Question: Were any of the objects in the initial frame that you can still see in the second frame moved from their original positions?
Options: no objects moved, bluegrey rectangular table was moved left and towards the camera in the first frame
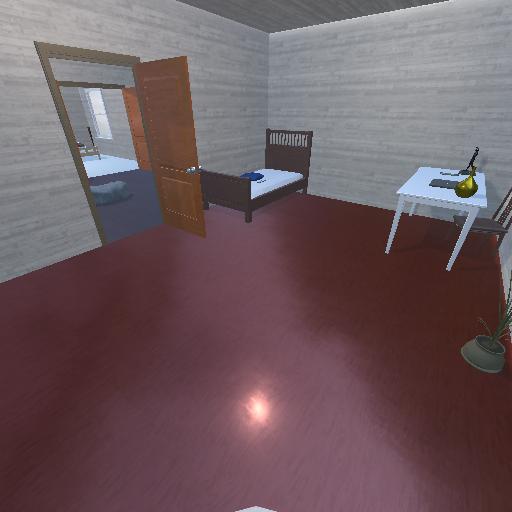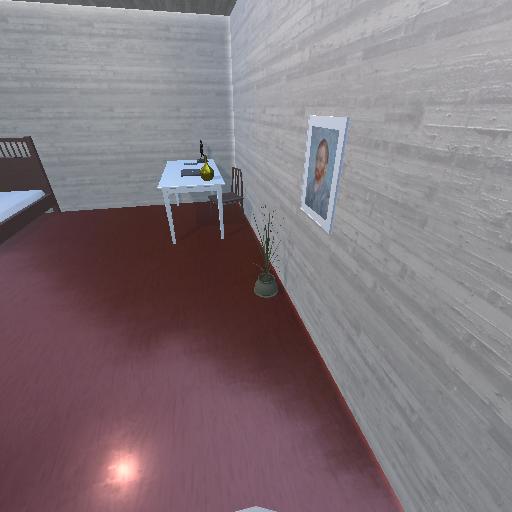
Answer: no objects moved